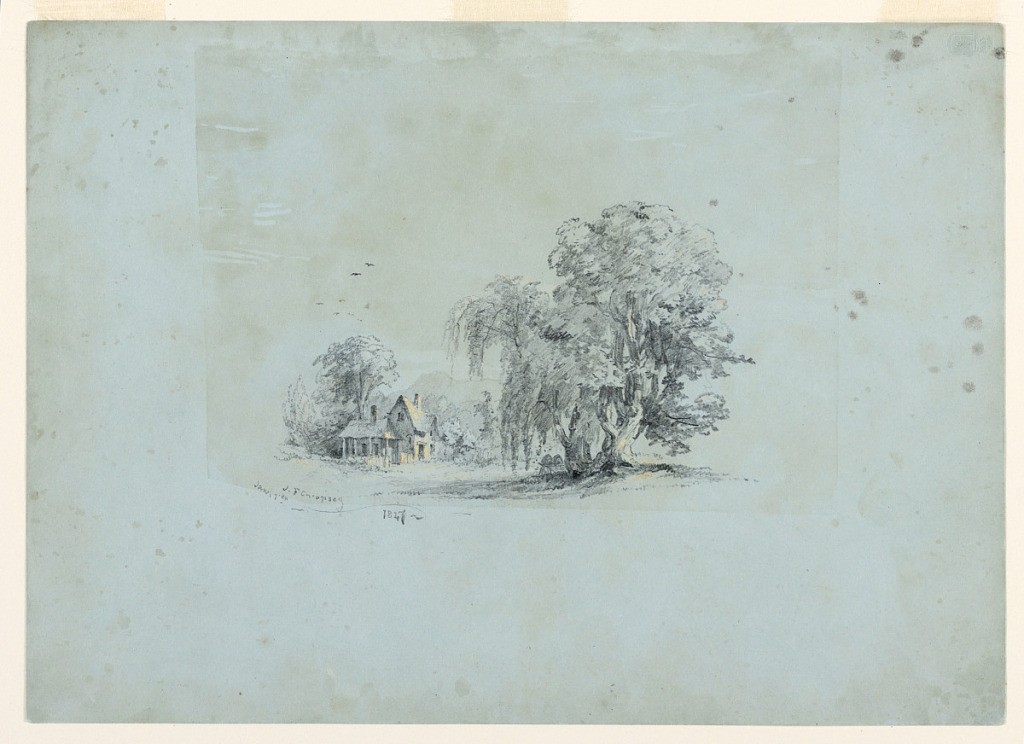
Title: Country Scene
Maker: Jasper Francis Cropsey, American, 1823–1900
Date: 1847
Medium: Graphite, brush and white gouache on pale blue paper
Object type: Drawing
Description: View of a country house in the Gothic-Revival style at left with a large willow tree at right foreground.